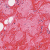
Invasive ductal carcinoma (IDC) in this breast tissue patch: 0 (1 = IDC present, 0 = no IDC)